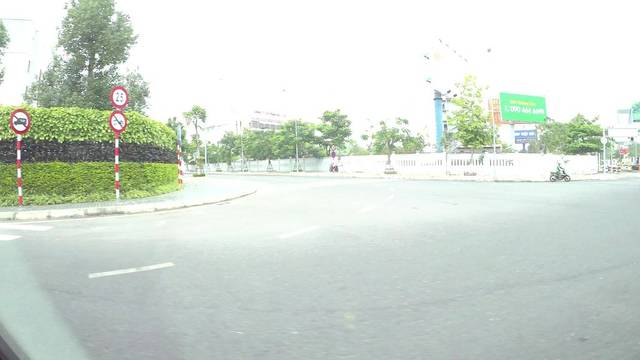
Region: Vietnam
Coordinates: 16.058, 108.203